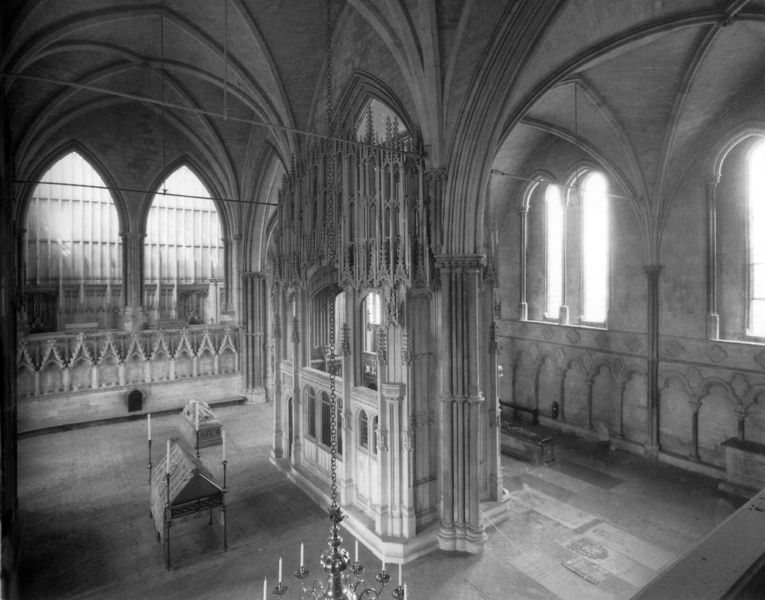
Titel: Kathedrale von Winchester/Hampshire
Standort: Winchester, Cathedral Priory of St. Swithun (EU - GB)
Schlagwörter: fenster, licht, pfeiler, raum, stützen, stein, innenraum, kirche, gotik, kerzen, leuchter, lüster, lichteinfall, foto, fotografie, gewölbe, dom, schwarzweiß, altar, kathedrale, kerzenleuchter, kreuzrippen, kreuzrippengewölbe, dienste, gotisch, spitzbögen, schrein, grabmal, tabernakel, gesprenge, sakralraum